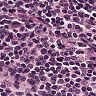
Metastatic tissue present: no